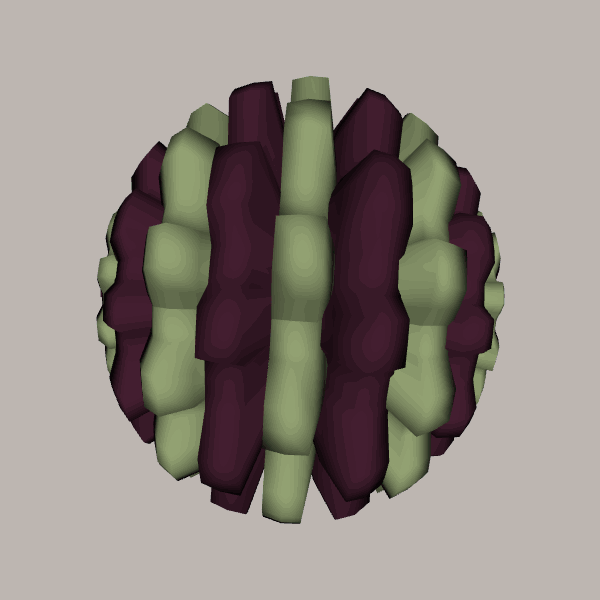
Background: light